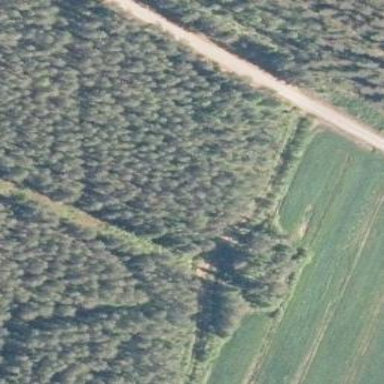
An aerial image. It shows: Forest area.